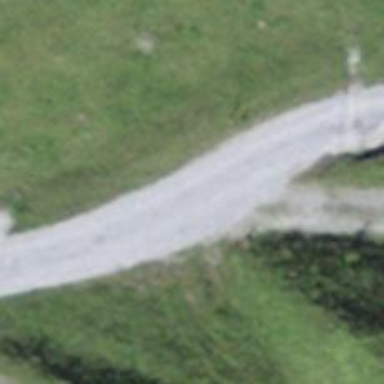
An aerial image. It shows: Service road with unpaved surface.